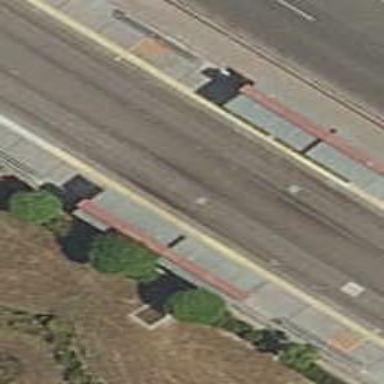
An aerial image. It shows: Light rail platform situated at railway platform designated for public transport.